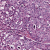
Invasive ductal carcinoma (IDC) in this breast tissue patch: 1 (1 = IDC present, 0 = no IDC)